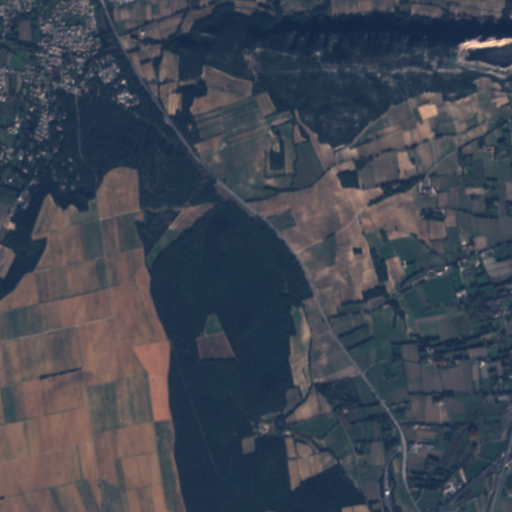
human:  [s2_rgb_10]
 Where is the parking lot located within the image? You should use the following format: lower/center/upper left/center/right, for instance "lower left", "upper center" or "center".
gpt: The parking lot is located in the lower right of the image.
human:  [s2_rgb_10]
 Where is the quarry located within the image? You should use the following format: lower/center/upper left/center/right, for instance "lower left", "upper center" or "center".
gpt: The quarry is located in the upper right of the image.
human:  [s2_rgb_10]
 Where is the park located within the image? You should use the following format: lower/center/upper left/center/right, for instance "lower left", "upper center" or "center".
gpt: There is no park in the image.